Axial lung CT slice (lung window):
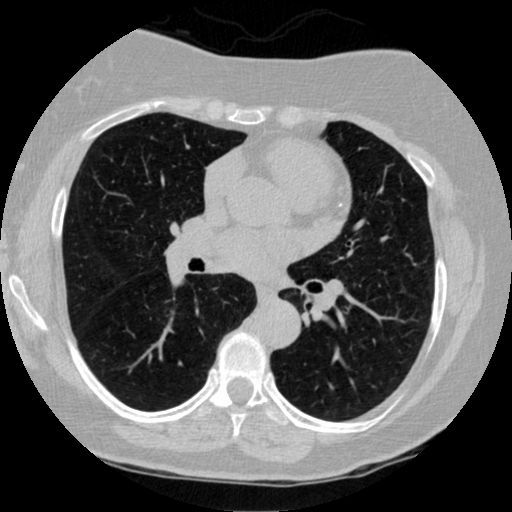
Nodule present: yes
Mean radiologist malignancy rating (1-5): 2.5